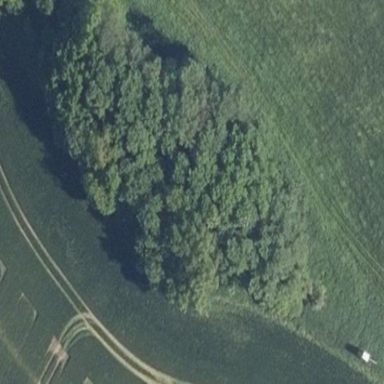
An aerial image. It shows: Forest area.